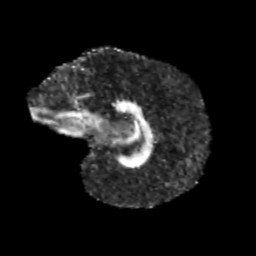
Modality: FA
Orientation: sagittal
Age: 12
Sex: male
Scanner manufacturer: siemens
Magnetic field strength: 3 T
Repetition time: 3.8 s
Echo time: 0.07 s